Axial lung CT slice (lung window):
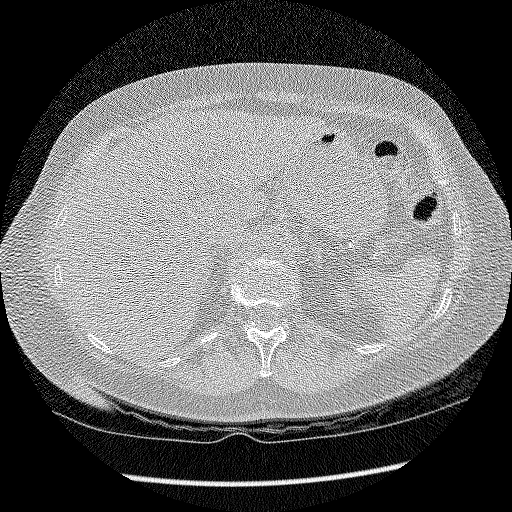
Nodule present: no